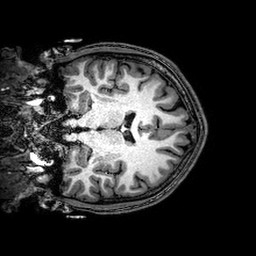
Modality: T1w
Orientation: coronal
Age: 21
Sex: male
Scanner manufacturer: philips
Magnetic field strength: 3 T
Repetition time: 0.008149 s
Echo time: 0.00372 s